Field crop: tomato
Growth stage: 2
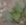
Species: solanum